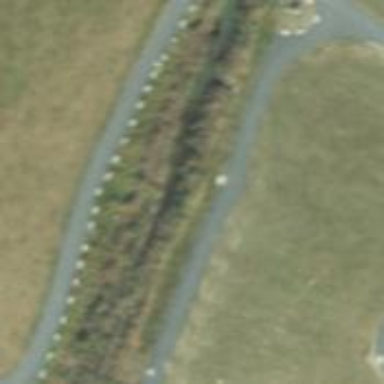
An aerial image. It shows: Canal.